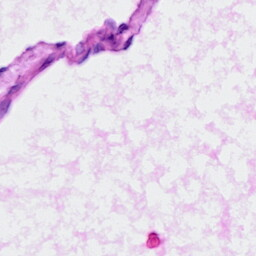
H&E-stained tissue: Ovarian